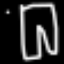
Label: pants